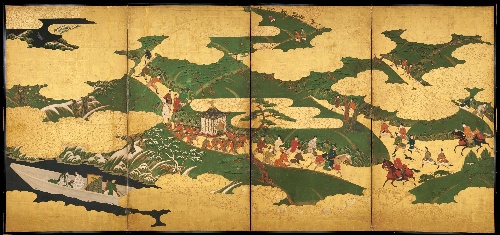
Title: 源氏物語図屏風「御幸」・「浮船」・「関谷」|“An Imperial Excursion” (Miyuki), “A Boat Cast Adrift” (Ukifune), and “The Barrier Gate” (Sekiya)
Artist: Tosa Mitsuyoshi
Artist bio: Japanese, 1539–1613
Date: mid-16th–early 17th century
Object type: Screens
Classification: Paintings
Medium: Painted sliding doors (fusuma-e) remounted as a pair of four-panel folding screens; ink, color, and gold leaf on paper
Culture: Japan
Period: Momoyama period (1573–1615)
Dimensions: Image (each screen): 65 1/2 in. × 11 ft. 8 in. (166.4 × 355.6 cm)
Department: Asian Art
Credit line: Fletcher Fund, 1955
Accession year: 1955
Repository: Metropolitan Museum of Art, New York, NY
Tags: Men|Women|Horses|Boats